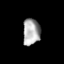
Tissue: lung
Cell type: Epithelial cells
Senescence score: 0.222
Nuclear area (px): 445
Mean DAPI intensity: 169.948